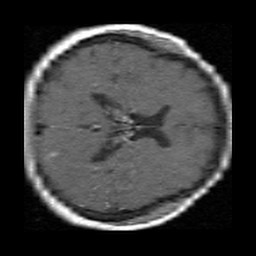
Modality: T1w
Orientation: axial
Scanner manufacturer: siemens
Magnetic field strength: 1.5 T
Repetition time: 0.605 s
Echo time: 0.012 s